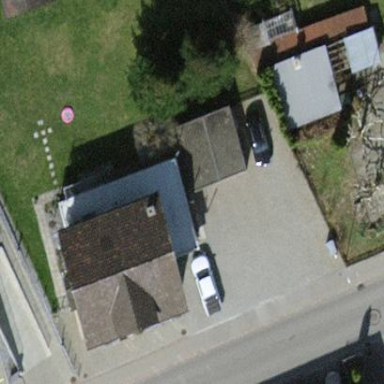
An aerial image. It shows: Simple house.